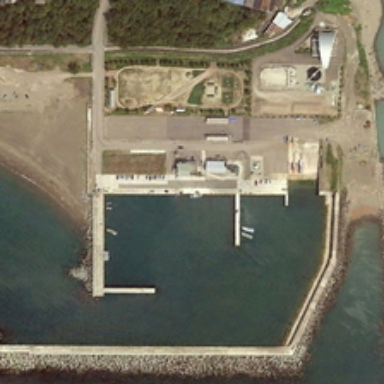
Several boats are in a port near many green trees and buildings .